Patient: sex M, age 29
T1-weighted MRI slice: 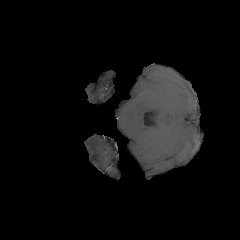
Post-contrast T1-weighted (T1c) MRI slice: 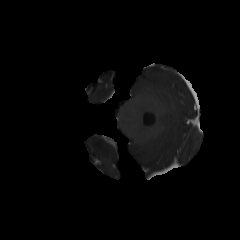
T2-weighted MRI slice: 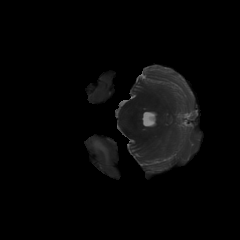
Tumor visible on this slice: yes
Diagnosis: Astrocytoma, IDH-mutant
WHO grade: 4